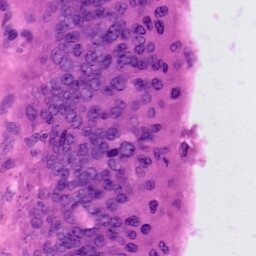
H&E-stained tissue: Colon